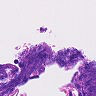
Metastatic tissue present: no